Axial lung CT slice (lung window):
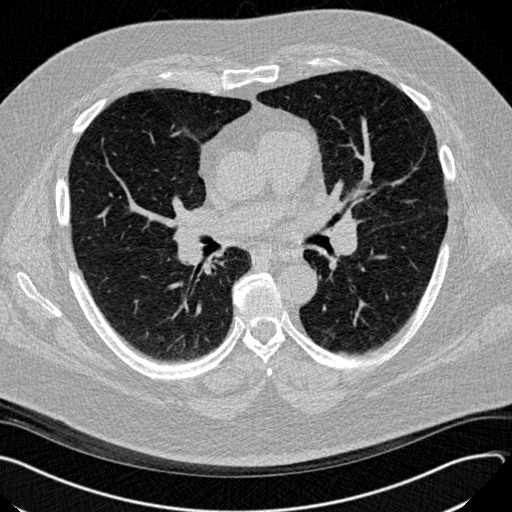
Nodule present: no